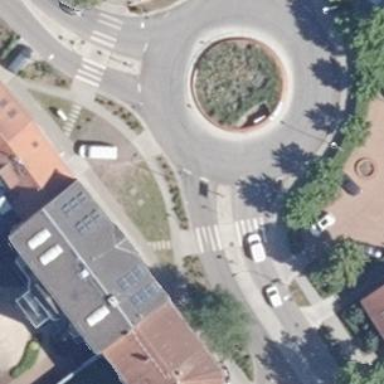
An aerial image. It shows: Uncontrolled zebra crossing with pedestrian island.